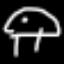
Label: mushroom